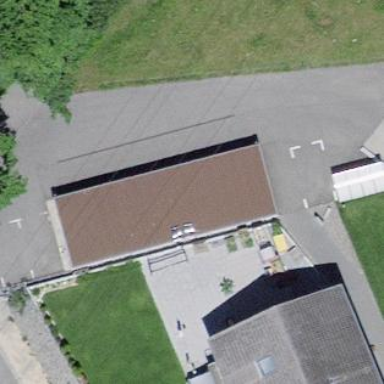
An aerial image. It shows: Group of garages.